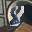
Label: 8